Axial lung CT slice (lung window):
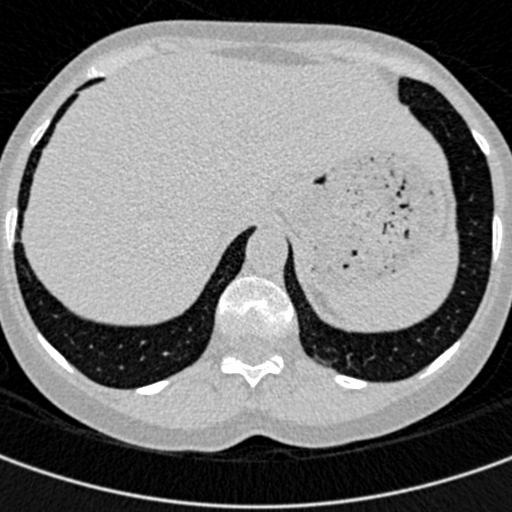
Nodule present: no